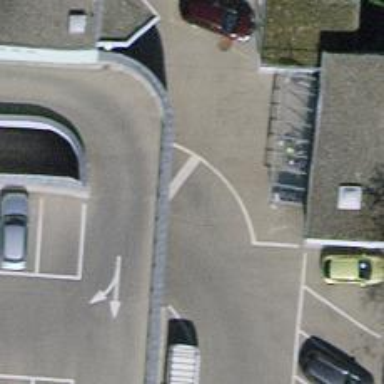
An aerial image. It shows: Tunnel with asphalt surface used as parking aisle for services.